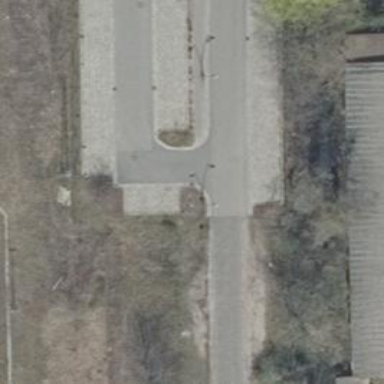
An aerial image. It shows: Road serving as parking aisle.